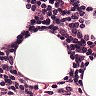
Metastatic tissue present: no